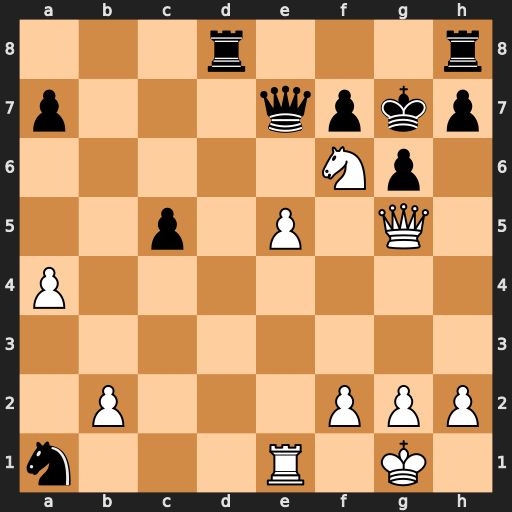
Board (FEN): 3r3r/p3qpkp/5Np1/2p1P1Q1/P7/8/1P3PPP/n3R1K1
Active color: w
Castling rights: -
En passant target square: -
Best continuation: Nh5+ Kf8 Qh6+ Ke8 Nf6+ Qxf6 exf6+